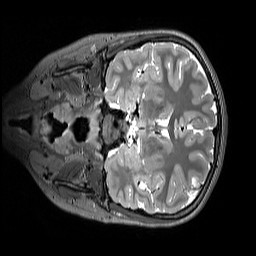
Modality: T2w
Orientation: coronal
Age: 10
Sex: female
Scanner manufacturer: siemens
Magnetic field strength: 3 T
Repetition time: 3.2 s
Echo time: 0.408 s